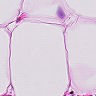
Metastatic tissue present: no